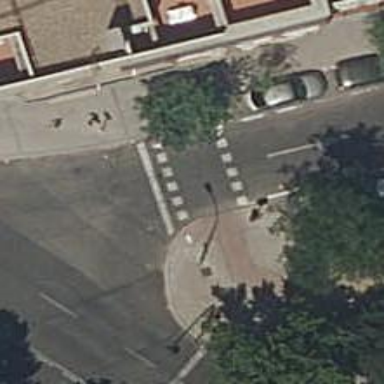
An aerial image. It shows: Crossing with traffic signals.